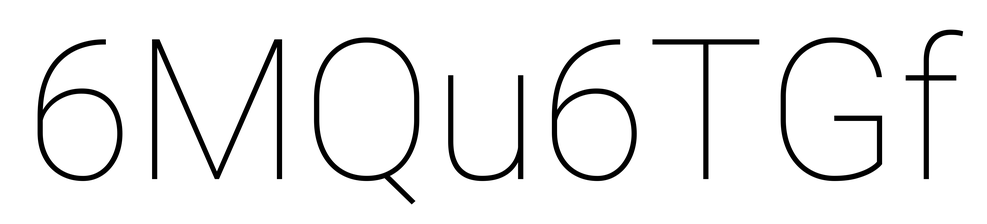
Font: Roboto_Thin